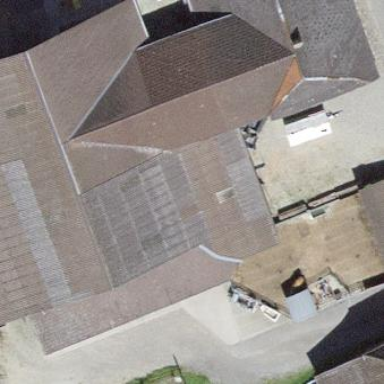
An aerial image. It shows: Barn.